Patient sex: M
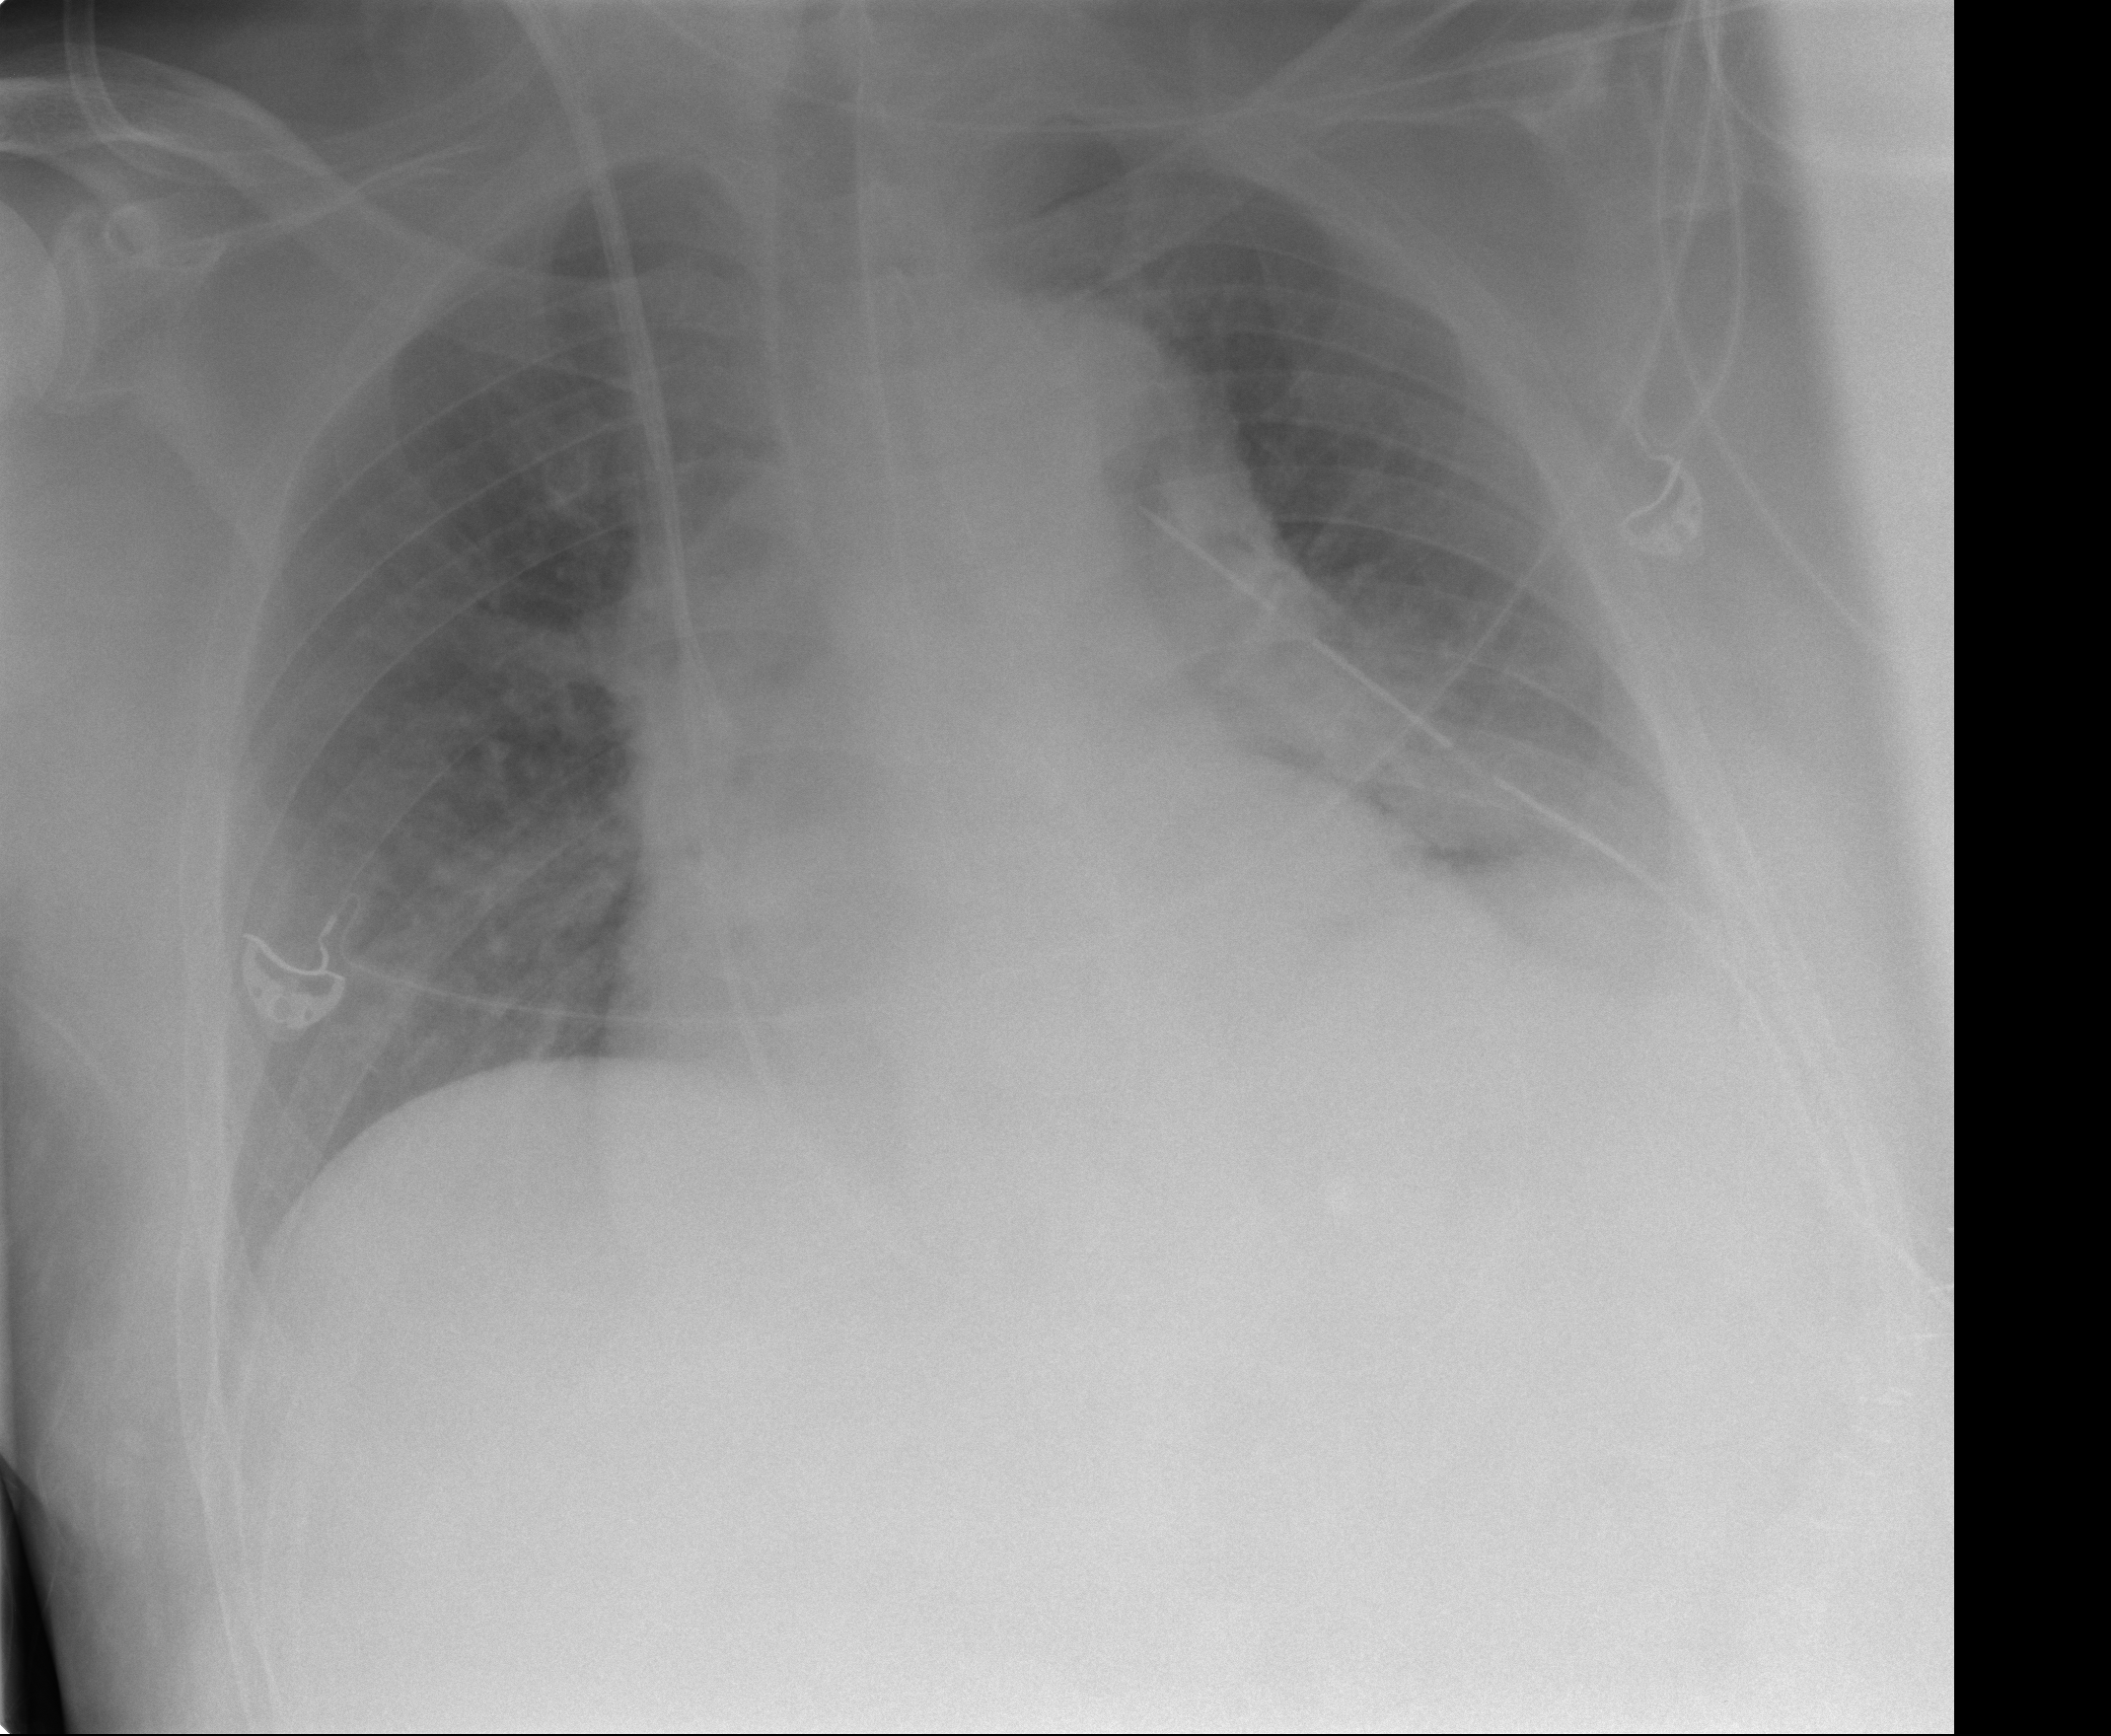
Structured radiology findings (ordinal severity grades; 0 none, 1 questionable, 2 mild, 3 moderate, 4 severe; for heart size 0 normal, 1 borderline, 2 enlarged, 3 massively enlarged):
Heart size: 2
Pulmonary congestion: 0
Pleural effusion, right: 0
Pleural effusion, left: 2
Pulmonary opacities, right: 0
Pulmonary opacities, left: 2
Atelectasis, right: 0
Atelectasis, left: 2